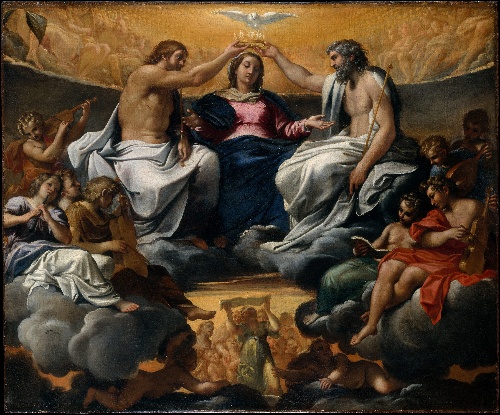
Title: The Coronation of the Virgin
Artist: Annibale Carracci
Artist bio: Italian, Bologna 1560–1609 Rome
Date: after 1595
Object type: Painting
Classification: Paintings
Medium: Oil on canvas
Dimensions: 46 3/8 x 55 5/8 in. (117.8 x 141.3 cm)
Department: European Paintings
Credit line: Purchase, Bequest of Miss Adelaide Milton de Groot (1876-1967), by exchange, and Dr. and Mrs. Manuel Porter and sons Gift, in honor of Mrs. Sarah Porter, 1971
Accession year: 1971
Repository: Metropolitan Museum of Art, New York, NY
Tags: Musical Instruments|Doves|Gods|Virgin Mary